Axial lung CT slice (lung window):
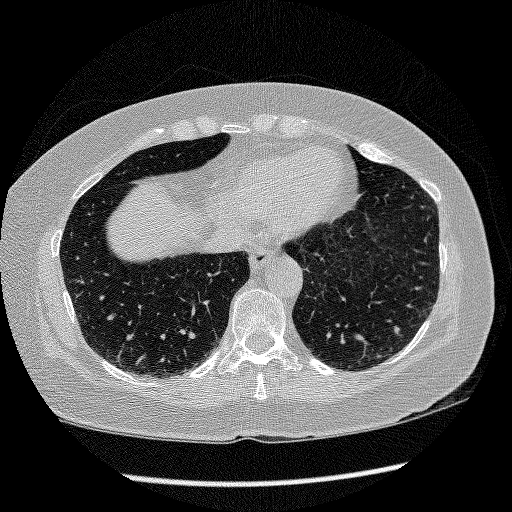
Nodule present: no